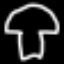
Label: mushroom